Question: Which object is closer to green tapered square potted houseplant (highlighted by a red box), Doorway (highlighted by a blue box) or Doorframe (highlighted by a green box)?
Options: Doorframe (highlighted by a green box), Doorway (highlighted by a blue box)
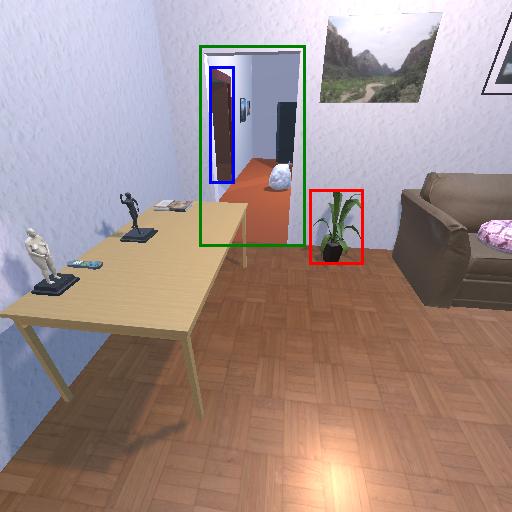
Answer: Doorframe (highlighted by a green box)